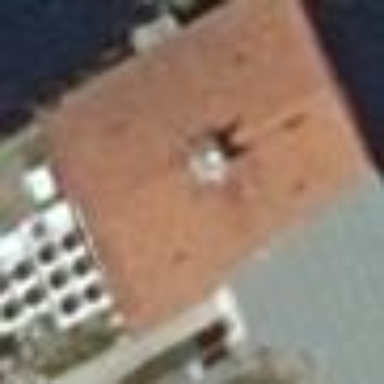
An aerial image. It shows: House with dome-shaped roof.